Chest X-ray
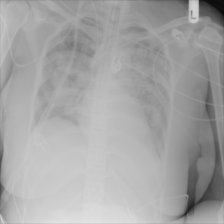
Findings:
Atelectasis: positive
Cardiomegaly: negative
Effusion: negative
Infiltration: positive
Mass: negative
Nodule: negative
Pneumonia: positive
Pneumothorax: negative
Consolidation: positive
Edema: positive
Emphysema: negative
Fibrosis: negative
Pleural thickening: negative
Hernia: negative